Question: I have the operation contract:
'''
[System.ServiceModel.Web.WebGet( UriTemplate = "c" , BodyStyle = WebMessageBodyStyle.Bare )]
[OperationContract]
string Connect ( );
'''
and I have it implemented as:
'''
public string Connect ( )
{
return "<a href='someLingk' >Some link</a>";
}
'''
when I go to that link I get:

how can I format the response as html? or even plain text. I don't want to get back html nor json...
I know I can create a website that queries the service but I just want to create a simple "Console like" application that works on any browser...
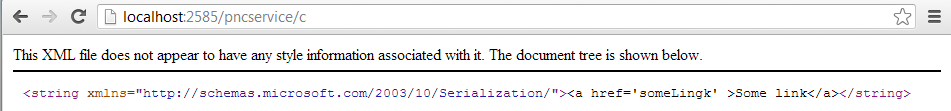
Answer: Returning a stream allows you to return a raw string:
'''
[System.ServiceModel.Web.WebGet( UriTemplate = "c" , BodyStyle = WebMessageBodyStyle.Bare )]
[OperationContract]
public System.IO.Stream Connect()
{
string result = "<a href='someLingk' >Some link</a>";
byte[] resultBytes = Encoding.UTF8.GetBytes(result);
WebOperationContext.Current.OutgoingResponse.ContentType = "text/html";
return new MemoryStream(resultBytes);
}
'''